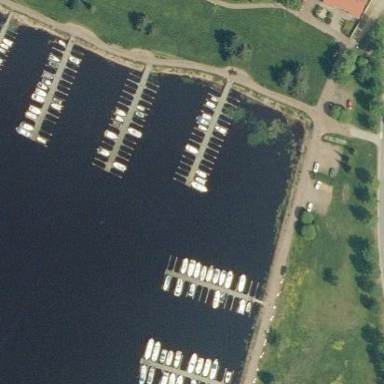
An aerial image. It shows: Marina on leisure land.